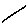
Label: line